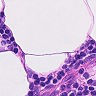
Metastatic tissue present: no